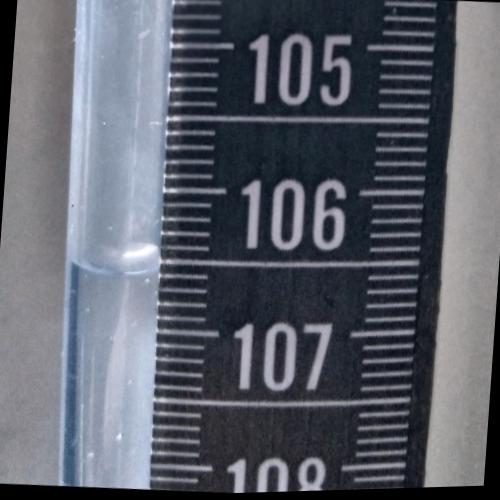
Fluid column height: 106.5 cm